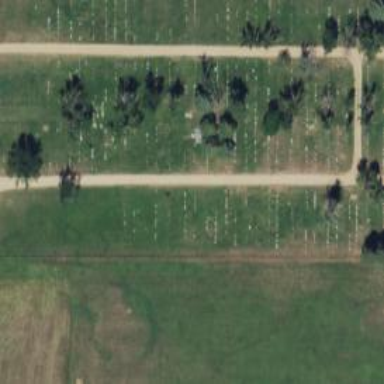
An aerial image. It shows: Historic tomb with tombstone.